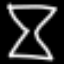
Label: hourglass